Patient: sex M, age 64
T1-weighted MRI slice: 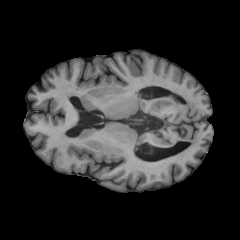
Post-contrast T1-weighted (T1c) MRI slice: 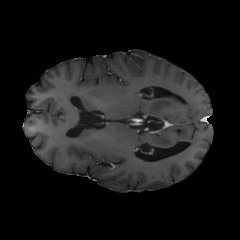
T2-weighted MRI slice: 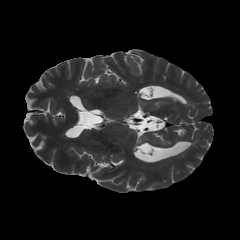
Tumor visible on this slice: no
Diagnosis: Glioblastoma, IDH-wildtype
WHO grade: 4